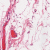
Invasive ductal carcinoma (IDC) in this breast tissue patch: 0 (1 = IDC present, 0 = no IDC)